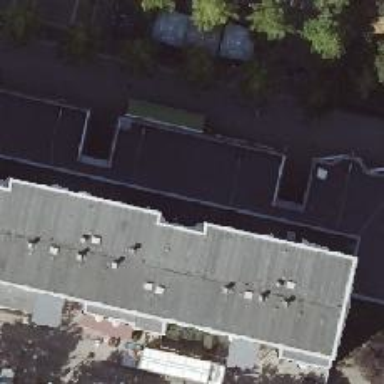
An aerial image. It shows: Restaurant.